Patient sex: F
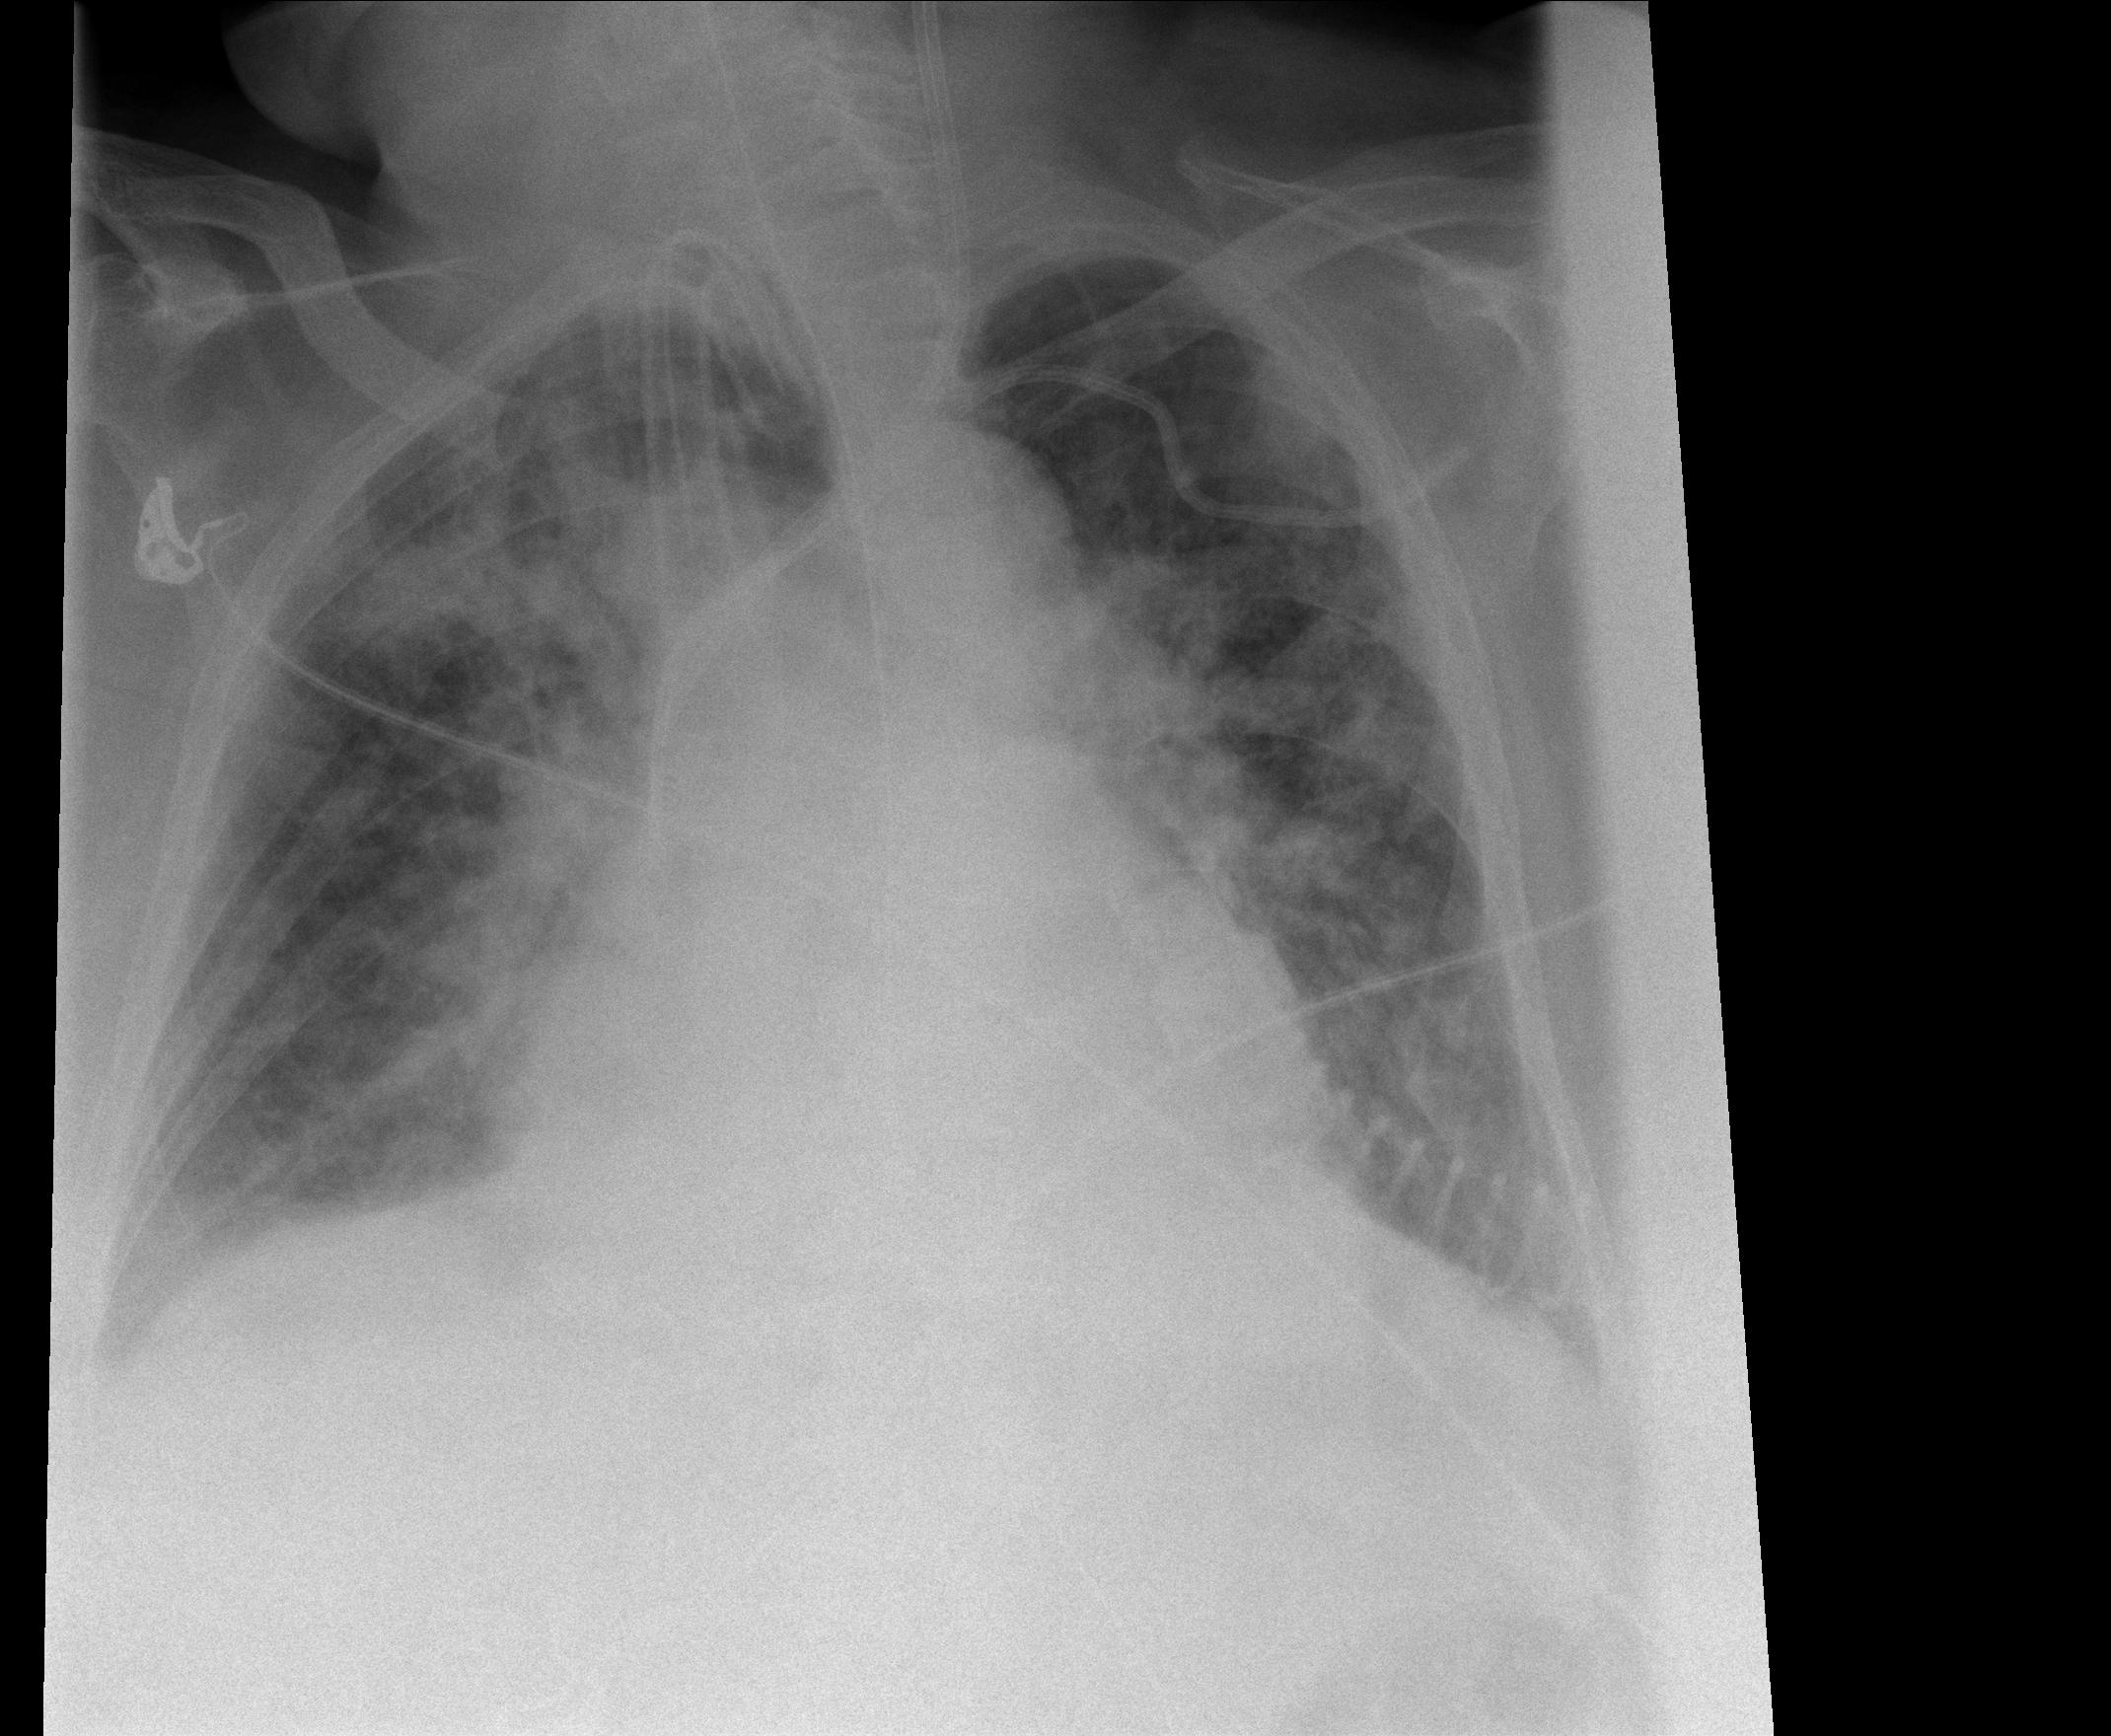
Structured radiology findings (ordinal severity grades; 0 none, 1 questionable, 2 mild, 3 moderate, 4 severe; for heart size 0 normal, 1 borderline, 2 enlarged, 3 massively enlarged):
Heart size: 2
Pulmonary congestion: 2
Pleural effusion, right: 1
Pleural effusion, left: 0
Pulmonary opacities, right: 3
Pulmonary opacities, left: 3
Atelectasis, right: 2
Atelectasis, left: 0